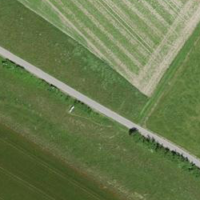
EUNIS habitat code: 52
Species observed at this site:
Salvia pratensis